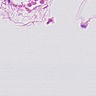
Metastatic tissue present: no